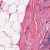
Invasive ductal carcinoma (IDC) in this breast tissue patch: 0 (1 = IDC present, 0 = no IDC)